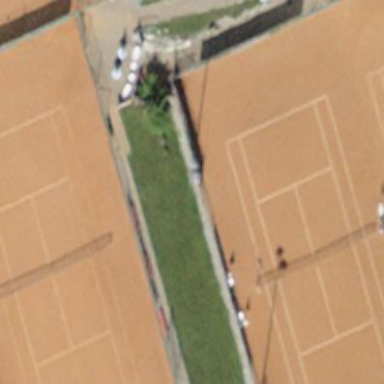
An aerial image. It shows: Clay tennis court on pitch.